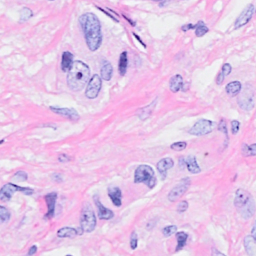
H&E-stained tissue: Breast